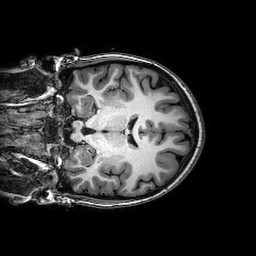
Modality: T1w
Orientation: coronal
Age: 20
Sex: female
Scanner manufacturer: philips
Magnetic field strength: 3 T
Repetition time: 0.008144 s
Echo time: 0.00374 s